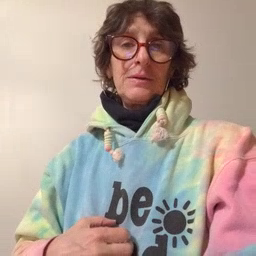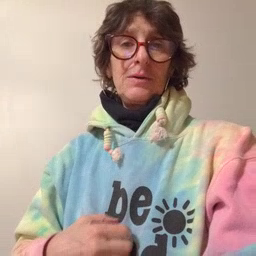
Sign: hungry